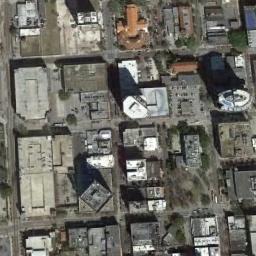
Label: commercial_area